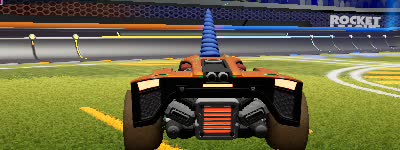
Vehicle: breakout